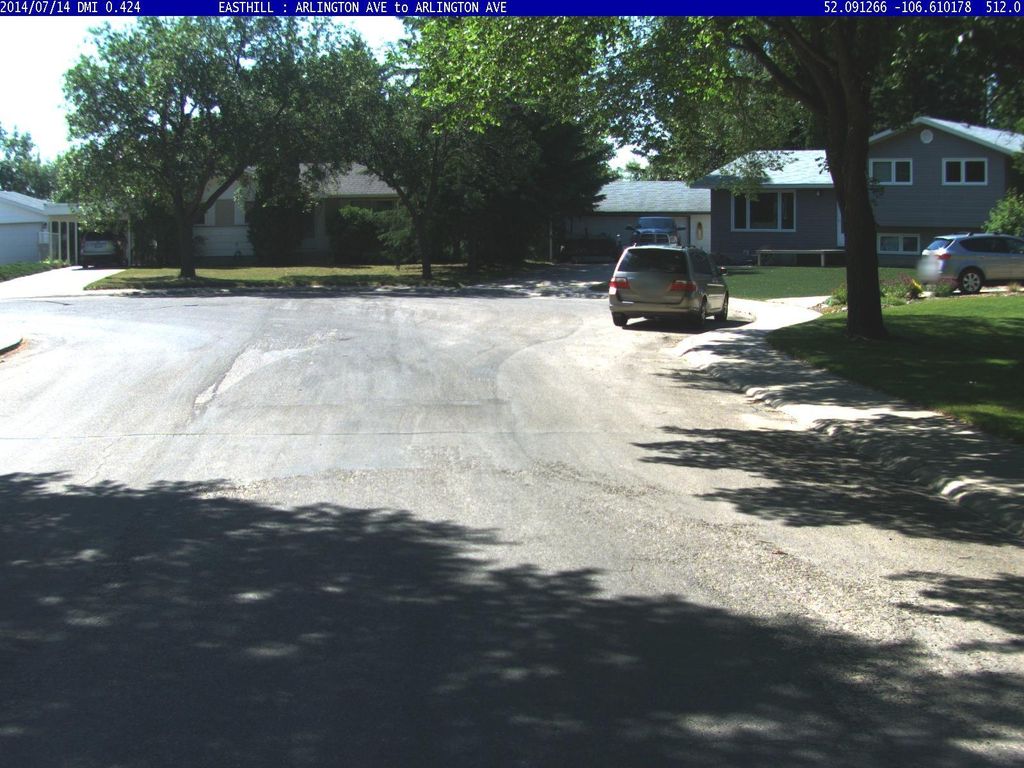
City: saskatoon